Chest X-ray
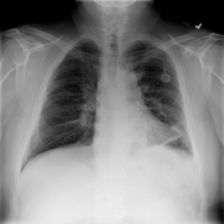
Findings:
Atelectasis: positive
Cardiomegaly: negative
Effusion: negative
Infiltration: negative
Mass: negative
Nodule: positive
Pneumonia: negative
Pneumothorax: negative
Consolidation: negative
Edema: negative
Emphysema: negative
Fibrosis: negative
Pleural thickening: negative
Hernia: negative